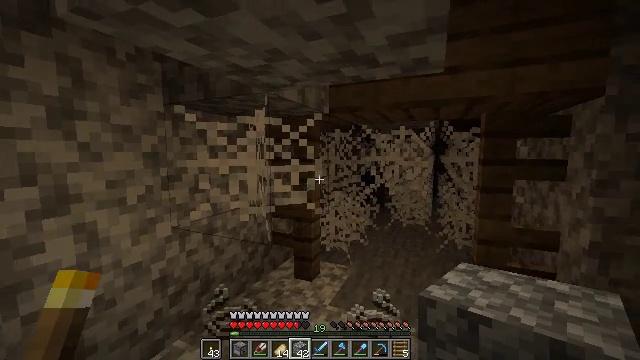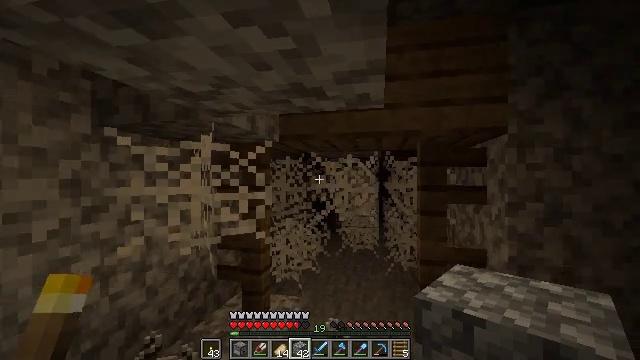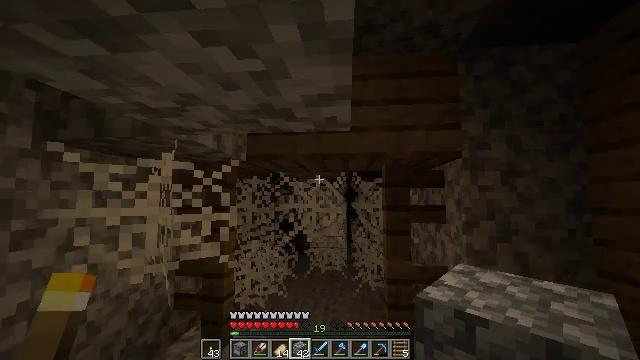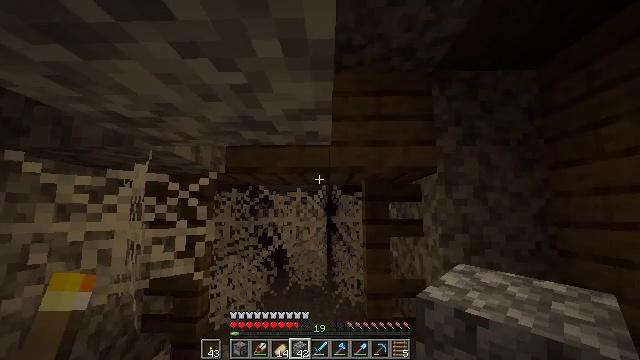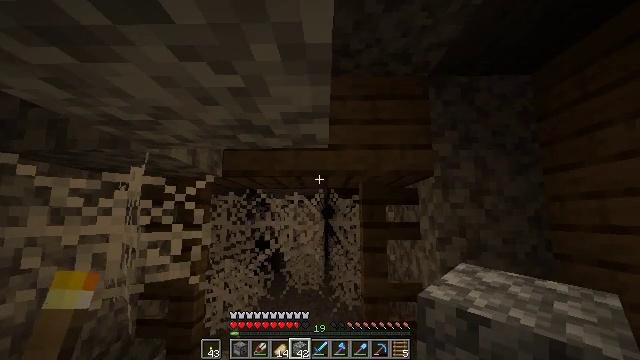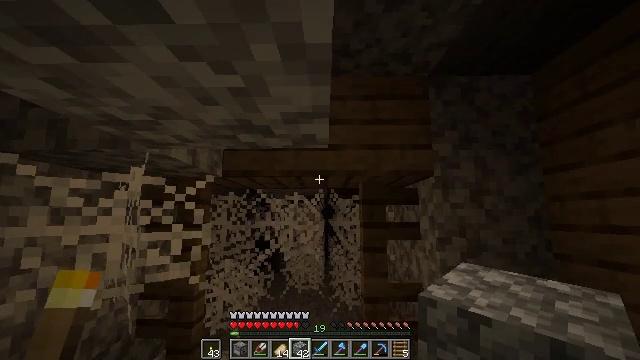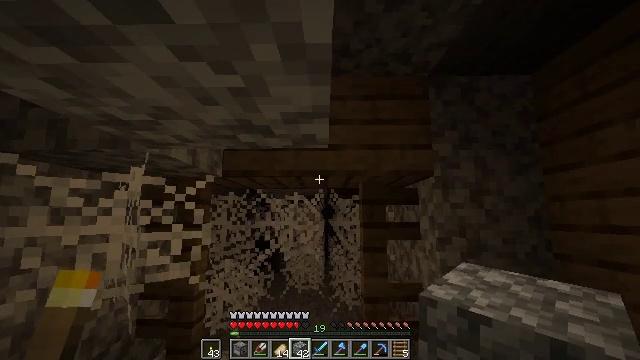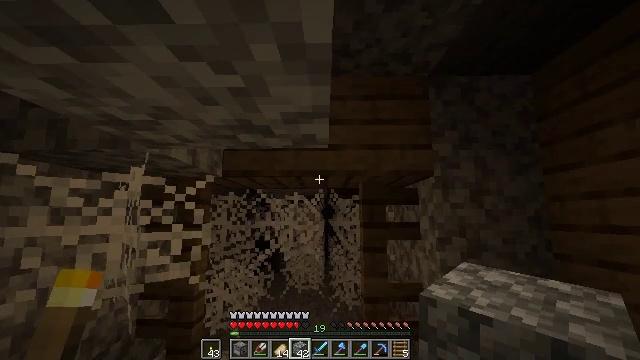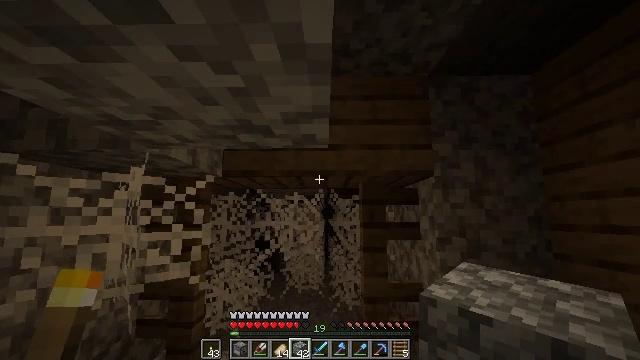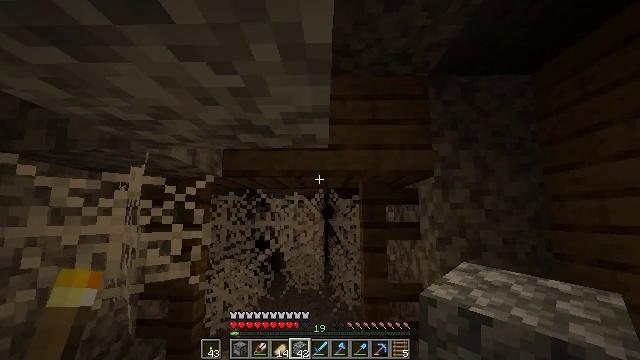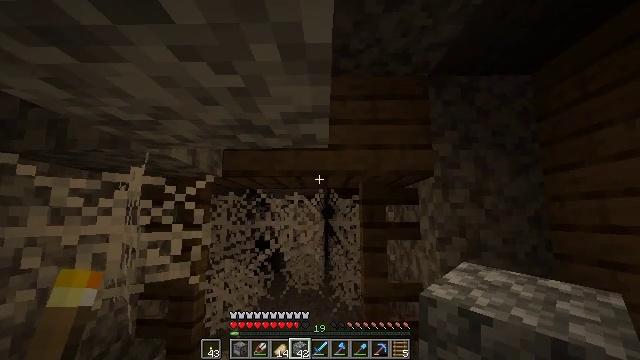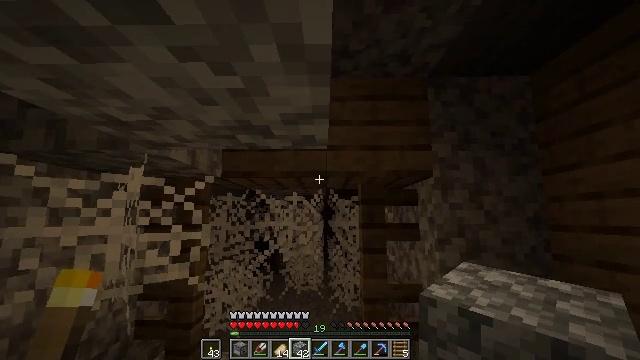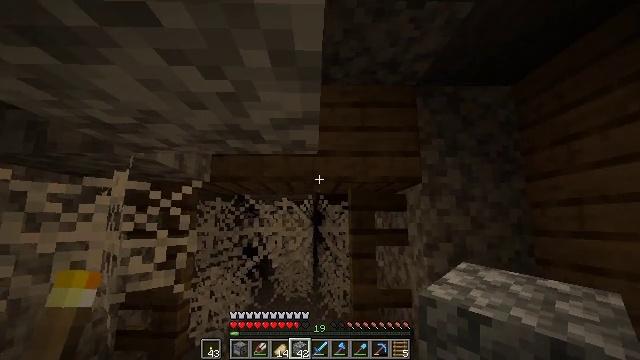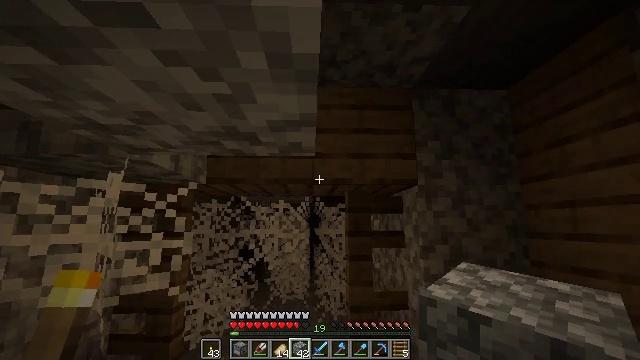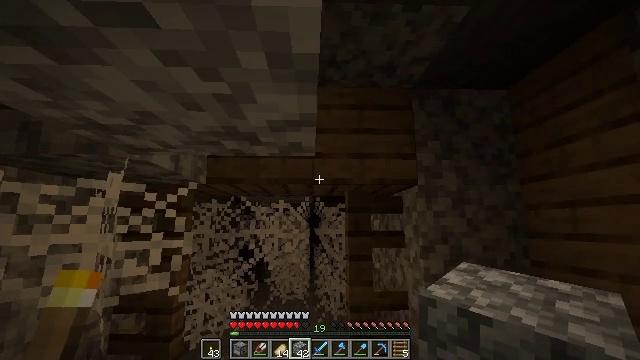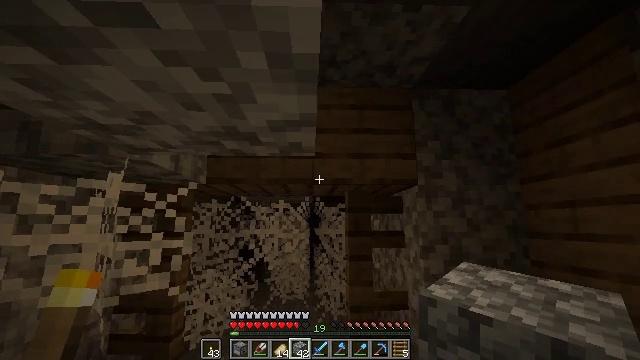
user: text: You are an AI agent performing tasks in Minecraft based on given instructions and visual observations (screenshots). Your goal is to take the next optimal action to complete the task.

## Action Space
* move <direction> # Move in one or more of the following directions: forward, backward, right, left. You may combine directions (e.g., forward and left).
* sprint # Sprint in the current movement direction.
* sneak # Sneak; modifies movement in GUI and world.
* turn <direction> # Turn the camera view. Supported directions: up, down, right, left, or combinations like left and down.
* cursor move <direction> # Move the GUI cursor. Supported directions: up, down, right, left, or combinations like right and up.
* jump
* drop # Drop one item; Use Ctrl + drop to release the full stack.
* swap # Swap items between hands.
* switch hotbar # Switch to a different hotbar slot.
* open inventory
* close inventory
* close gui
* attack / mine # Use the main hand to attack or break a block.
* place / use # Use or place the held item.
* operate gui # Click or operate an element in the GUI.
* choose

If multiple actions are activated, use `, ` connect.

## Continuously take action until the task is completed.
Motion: motion action
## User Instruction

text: Remove the cobweb to avoid getting stuck.
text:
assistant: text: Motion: turn right and up
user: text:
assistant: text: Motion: turn right and up
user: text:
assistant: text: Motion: turn right and up
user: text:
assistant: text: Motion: no_op
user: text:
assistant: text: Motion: no_op
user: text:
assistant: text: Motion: no_op
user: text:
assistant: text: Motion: no_op
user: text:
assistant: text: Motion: no_op
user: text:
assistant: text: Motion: no_op
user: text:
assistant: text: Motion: no_op
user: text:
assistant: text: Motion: no_op
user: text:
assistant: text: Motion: turn right and up
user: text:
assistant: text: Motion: no_op
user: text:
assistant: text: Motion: no_op
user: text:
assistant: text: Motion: no_op
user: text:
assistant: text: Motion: no_op
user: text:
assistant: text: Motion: no_op
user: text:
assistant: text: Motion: no_op
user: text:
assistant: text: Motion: turn right and up
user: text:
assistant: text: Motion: no_op
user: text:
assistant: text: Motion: no_op
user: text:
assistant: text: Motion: no_op
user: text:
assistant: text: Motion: no_op
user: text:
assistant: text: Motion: no_op
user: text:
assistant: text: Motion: no_op
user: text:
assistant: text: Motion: turn left
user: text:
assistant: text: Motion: turn left and down
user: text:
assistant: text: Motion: no_op
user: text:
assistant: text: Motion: no_op
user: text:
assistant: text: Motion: no_op